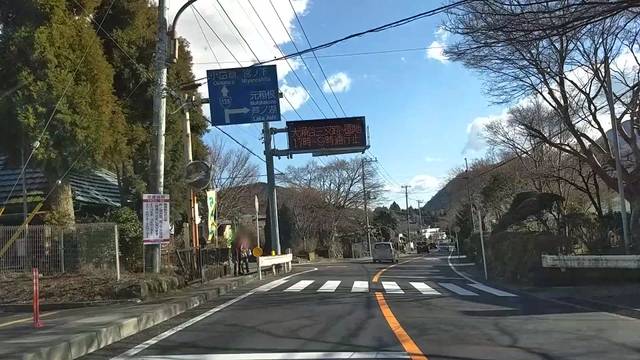
Region: Japan
Coordinates: 35.274, 139.01